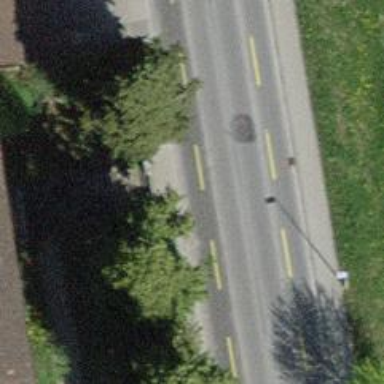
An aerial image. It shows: Paved primary highway with designated cycle lane.